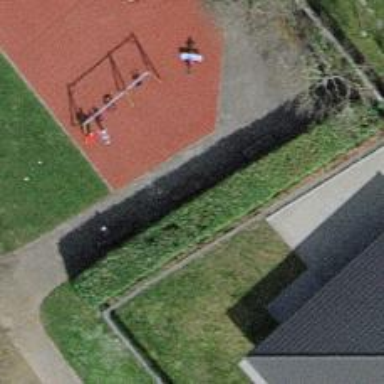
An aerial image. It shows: Bench for seating.